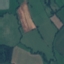
Land use / land cover class: Pasture